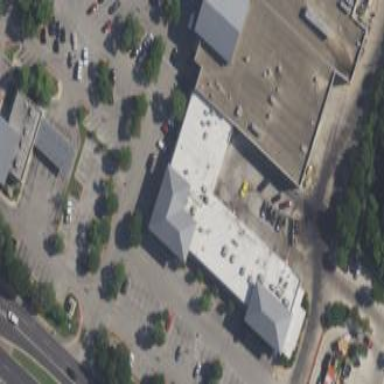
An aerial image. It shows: Retail building.